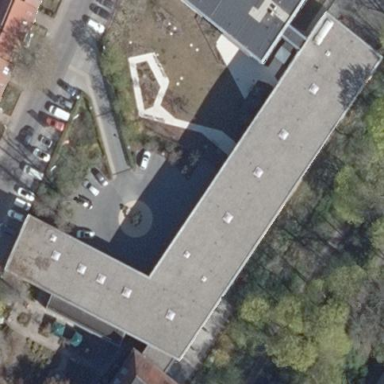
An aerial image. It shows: Hospital building.